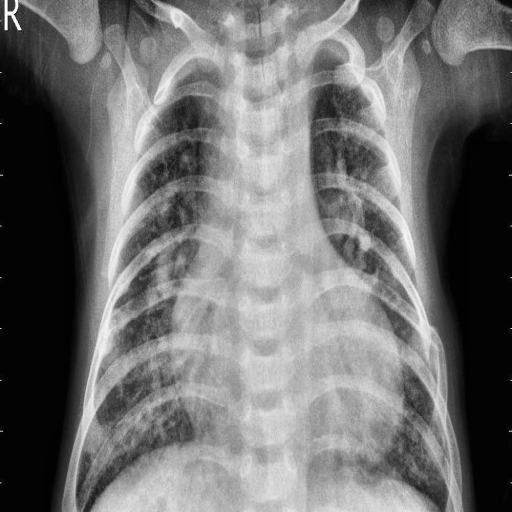
Finding: PNEUMONIA